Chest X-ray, PA view. Patient: 57 years old, sex M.
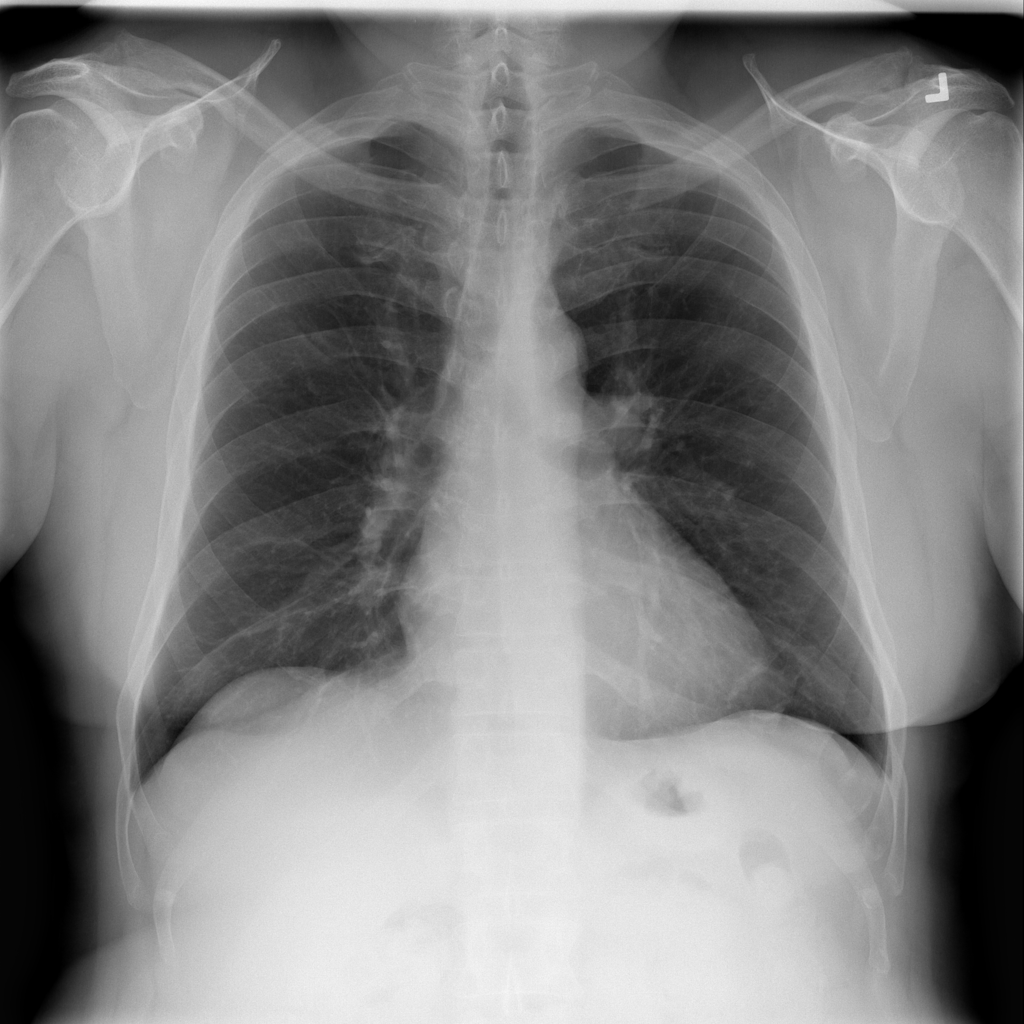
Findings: Infiltration